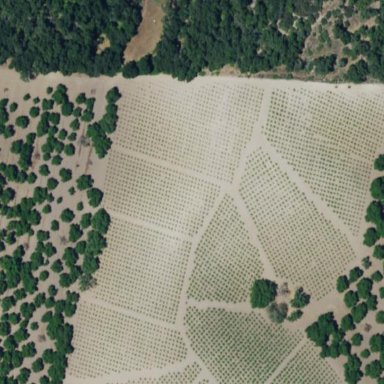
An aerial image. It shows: Vineyard growing grapes.